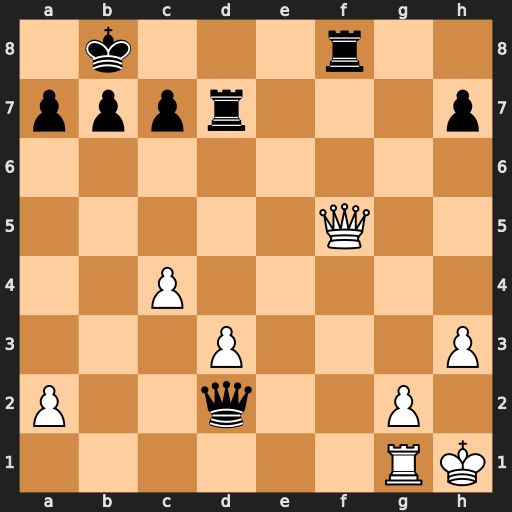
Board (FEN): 1k3r2/pppr3p/8/5Q2/2P5/3P3P/P2q2P1/6RK
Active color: w
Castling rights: -
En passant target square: -
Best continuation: Qxf8+ Rd8 Qxd8#